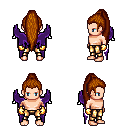
a pixel art fantasy rpg character, male body template, human, light skin, purple wings, gold greaves, brunette extra-long topknot hairstyle, gold gloves, four views (front, back, left, right), 2x2 character sprite sheet, small pixel art, hard edges, no anti-aliasing